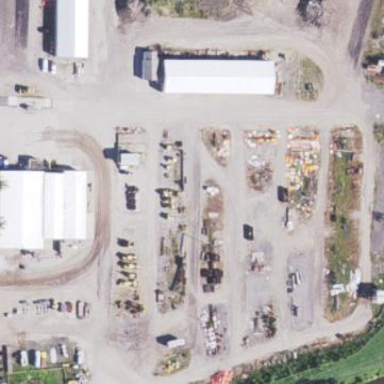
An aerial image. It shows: Industrial area.